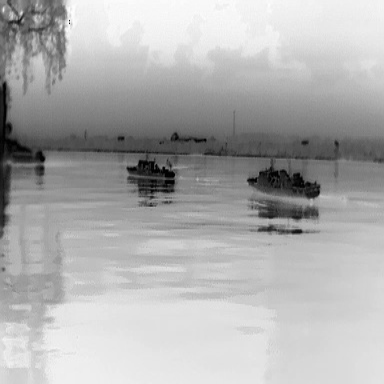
There are two warships in the infrared image.